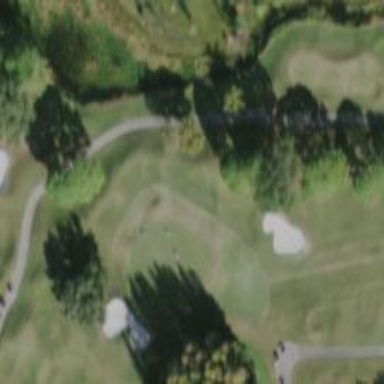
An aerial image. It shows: View of golf hole.